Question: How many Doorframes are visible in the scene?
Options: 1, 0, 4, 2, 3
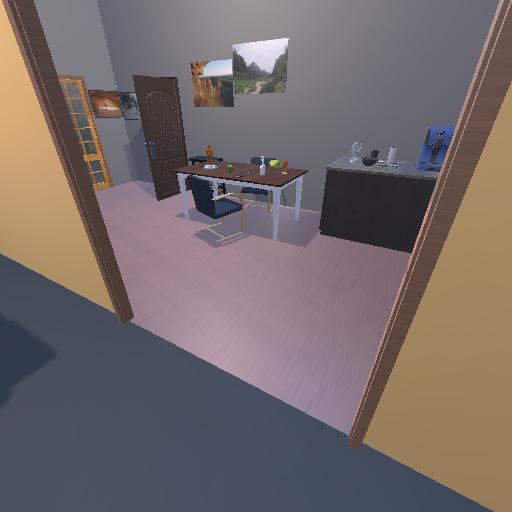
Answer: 1